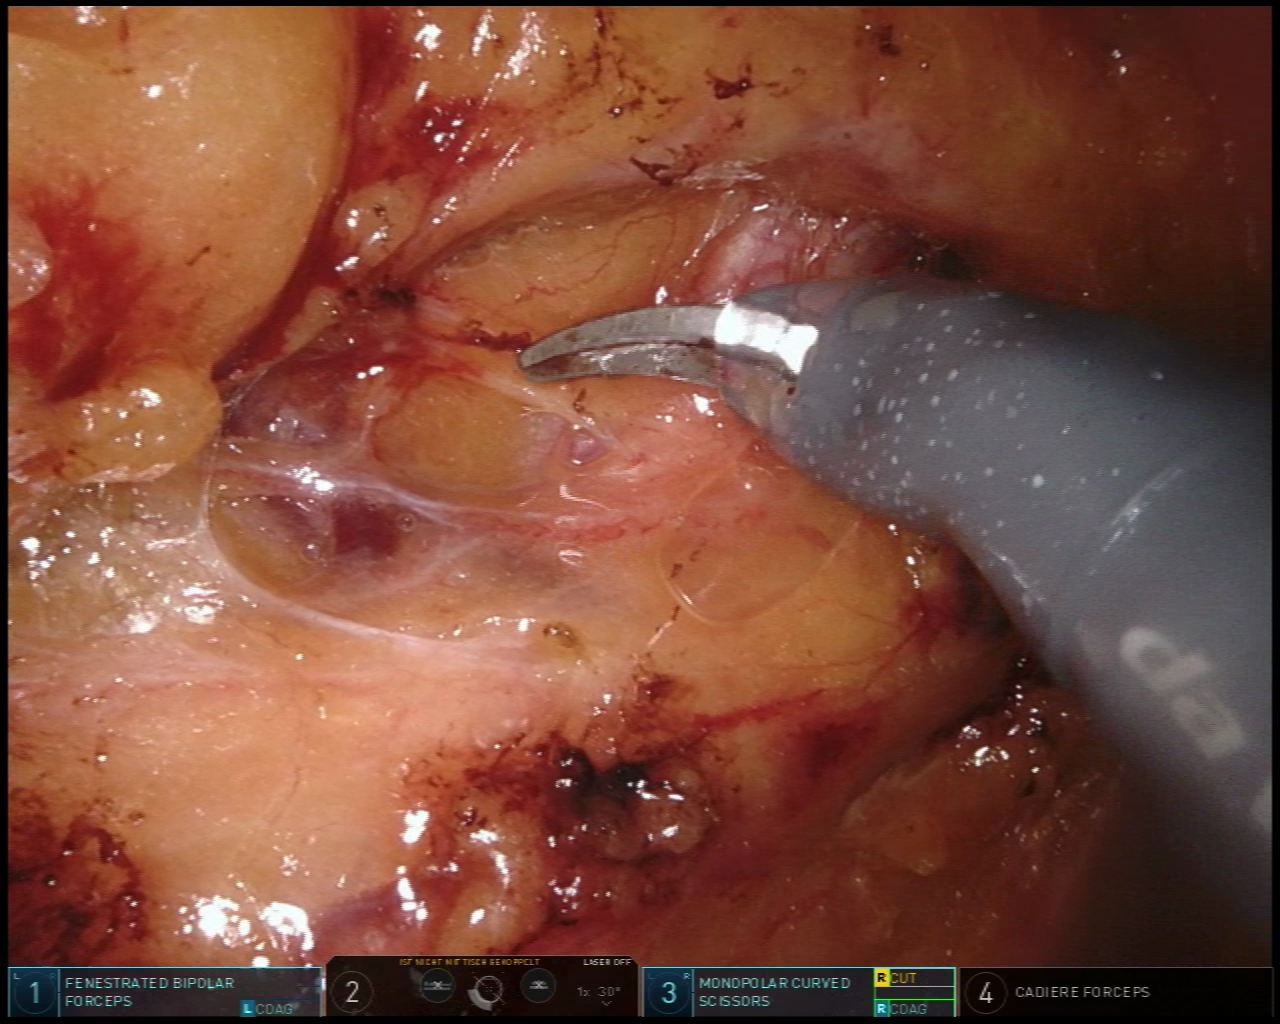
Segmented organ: inferior_mesenteric_artery
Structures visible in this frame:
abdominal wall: no
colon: no
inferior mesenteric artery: yes
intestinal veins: no
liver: no
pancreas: no
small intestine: no
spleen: no
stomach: no
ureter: yes
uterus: no
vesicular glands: no